Question: I have two columns inside a container. And I have multiple containers one below the other.
I want the left columns to move downwards as the content inside them increases, without effecting the right columns.
'''
<div class="container">
<div class="col-xs-3">
<div class="content_left" style="border: solid 1px gainsboro;padding-bottom: 6px;">
<span class="expand-collapse-text" style="cursor: pointer; margin-left: 7px;"><i class="fa fa-sort-desc"></i> </span>
<div class="left-title">Speciality</div>
<div class="content-left1">
<span class="expand-collapse-text" style="cursor: pointer; margin-left: 7px"> <i class="fa fa-sort-desc"></i></span>
<div class="left-title">Multi Speciality</div>
<div class="left_options">
<input value="1" id="ca1" class="handleclick" type="checkbox" name="ca">
<label for="ca1"><span></span>Heart</label>
<br>
<input value="2" id="ca2" class="handleclick" type="checkbox" name="ca">
<label for="ca2"><span></span>General</label>
<br>
<input value="3" id="ca3" class="handleclick" type="checkbox" name="ca">
<label for="ca3"><span></span>Dental</label>
<br>
<input value="16" id="ca16" class="handleclick" type="checkbox" name="ca">
<label for="ca16"><span></span>Maternity</label>
<br>
<input value="17" id="ca17" class="handleclick" type="checkbox" name="ca">
<label for="ca17"><span></span>Orthopedic</label>
<br>
<input value="18" id="ca18" class="handleclick" type="checkbox" name="ca">
<label for="ca18"><span></span>Pediatric</label>
<br>
<input value="19" id="ca19" class="handleclick" type="checkbox" name="ca">
<label for="ca19"><span></span>Mental Health</label>
<br>
</div>
<span class="expand-collapse-text" style="cursor: pointer; margin-left: 7px;"> <i class="fa fa-sort-desc"></i> </span>
<div class="left-title">Speciality</div>
<span class="expand-collapse-text" style="cursor: pointer; margin-left: 7px;"> <i class="fa fa-sort-desc"></i> </span>
<div class="left-title">Speciality</div>
</div>
</div>
</div>
</div>
<div class="container">
<div class="col-xs-9 col-xs-offset-3" style="border: solid 1px gainsboro; margin-top: -120px; padding-bottom: 20px; ">
<div class="content_header col-md-12" style="border-bottom: solid 1px gainsboro;">
<div class="col-xs-1">
<img src="#" alt="" />
</div>
<div class="col-xs-4 Hospital_name" style="border: none;font-size: 20px; color: gainsboro;">
Cloud Nine Hospital
</div>
<div class="col-xs-3 Hospital_speciality" style=" color: darkblue; margin-top: 12px;">
Maternity Hospital
</div>
<div class="col-xs-1 hospital_location" style="color: gainsboro;margin-top: 12px;">
Bangalore
</div>
<div class="col-xs-1 col-xs-offset-1">
</div>
<div class="col-xs-1">
4.2
</div>
</div>
<div class="Hospital_Details">
<div class="col-xs-5" style="margin-left: -3.55%;">
<img src="images/1.jpg" class="img-responsive" />
</div>
<div class="col-xs-7" style="margin-left: 2%; margin-top: 20px;">
Consultation fee: <span style="margin-left: 10%; color: skyblue">Rs: 500</span> <span style="margin-left: 3%; color: gainsboro">Onwards</span>
<br>
<br>Ward Charges <span style="margin-left: 13.5%; color: skyblue">Rs: 500</span> <span style="margin-left: 3%; color: gainsboro">Onwards</span>
<br>
<br>
<br>Contact: <span style="margin-left: 23%; color: darkblue">Jayanagar</span> <span style="margin-left: 3%; color: skyblue"><PHONE></span>
<br>
<br>
<div class="col-xs-5">
<ul class="list-inline list-unstyled">
<li>
<img src="#" />
</li>
<li>
<img src="#" />
</li>
<li>
<img src="#" />
</li>
<li>
<img src="#" />
</li>
</ul>
</div>
<br>
<hr>
<div class="col-xs-12">
<div class="col-xs-5">View More Details <span> > </span>
</div>
<div class="col-xs-offset-2 col-xs-5">
<input type="submit" value="Book Appointment" style="background-color: orangered; border: none; color: white; border-radius: 5px;" />
</div>
</div>
</div>
</div>
</div>
</div>
'''
How can I make the left container independent of the right one. ?

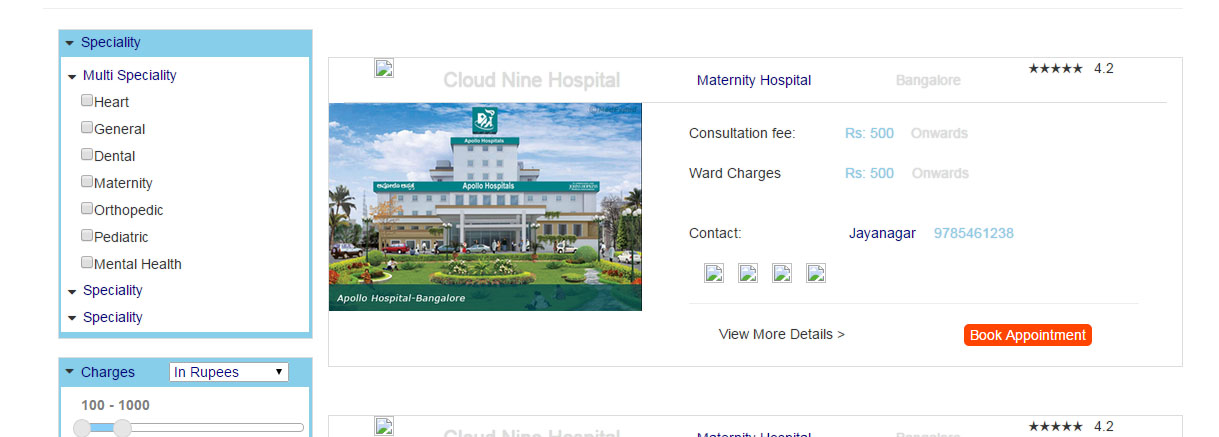
Answer: I Changed your code. Here is the code.
'''
<link href="https://cdnjs.cloudflare.com/ajax/libs/twitter-bootstrap/3.3.5/css/bootstrap.min.css" rel="stylesheet" />
<div class="container">
<div class="col-xs-3">
<div class="content_left" style="border: solid 1px gainsboro;padding-bottom: 6px;">
<span class="expand-collapse-text" style="cursor: pointer; margin-left: 7px;"><i class="fa fa-sort-desc"></i> </span>
<div class="left-title">Speciality</div>
<div class="content-left1">
<span class="expand-collapse-text" style="cursor: pointer; margin-left: 7px"> <i class="fa fa-sort-desc"></i></span>
<div class="left-title">Multi Speciality</div>
<div class="left_options">
<input value="1" id="ca1" class="handleclick" type="checkbox" name="ca">
<label for="ca1"><span></span>Heart</label>
<br>
<input value="2" id="ca2" class="handleclick" type="checkbox" name="ca">
<label for="ca2"><span></span>General</label>
<br>
<input value="3" id="ca3" class="handleclick" type="checkbox" name="ca">
<label for="ca3"><span></span>Dental</label>
<br>
<input value="16" id="ca16" class="handleclick" type="checkbox" name="ca">
<label for="ca16"><span></span>Maternity</label>
<br>
<input value="17" id="ca17" class="handleclick" type="checkbox" name="ca">
<label for="ca17"><span></span>Orthopedic</label>
<br>
<input value="18" id="ca18" class="handleclick" type="checkbox" name="ca">
<label for="ca18"><span></span>Pediatric</label>
<br>
<input value="19" id="ca19" class="handleclick" type="checkbox" name="ca">
<label for="ca19"><span></span>Mental Health</label>
<br>
</div>
<span class="expand-collapse-text" style="cursor: pointer; margin-left: 7px;"> <i class="fa fa-sort-desc"></i> </span>
<div class="left-title">Speciality</div>
<span class="expand-collapse-text" style="cursor: pointer; margin-left: 7px;"> <i class="fa fa-sort-desc"></i> </span>
<div class="left-title">Speciality</div>
</div>
</div>
</div>
<div class="col-xs-9" style="border: solid 1px gainsboro; margin-top: -120px; padding-bottom: 20px; ">
<div class="content_header col-md-12" style="border-bottom: solid 1px gainsboro;">
<div class="col-xs-1">
<img src="#" alt="" />
</div>
<div class="col-xs-4 Hospital_name" style="border: none;font-size: 20px; color: gainsboro;">
Cloud Nine Hospital
</div>
<div class="col-xs-3 Hospital_speciality" style=" color: darkblue; margin-top: 12px;">
Maternity Hospital
</div>
<div class="col-xs-1 hospital_location" style="color: gainsboro;margin-top: 12px;">
Bangalore
</div>
<div class="col-xs-1 col-xs-offset-1">
</div>
<div class="col-xs-1">
4.2
</div>
</div>
<div class="Hospital_Details">
<div class="col-xs-5" style="margin-left: -3.55%;">
<img src="images/1.jpg" class="img-responsive" />
</div>
<div class="col-xs-7" style="margin-left: 2%; margin-top: 20px;">
Consultation fee: <span style="margin-left: 10%; color: skyblue">Rs: 500</span> <span style="margin-left: 3%; color: gainsboro">Onwards</span>
<br>
<br>Ward Charges <span style="margin-left: 13.5%; color: skyblue">Rs: 500</span> <span style="margin-left: 3%; color: gainsboro">Onwards</span>
<br>
<br>
<br>Contact: <span style="margin-left: 23%; color: darkblue">Jayanagar</span> <span style="margin-left: 3%; color: skyblue"><PHONE></span>
<br>
<br>
<div class="col-xs-5">
<ul class="list-inline list-unstyled">
<li>
<img src="#" />
</li>
<li>
<img src="#" />
</li>
<li>
<img src="#" />
</li>
<li>
<img src="#" />
</li>
</ul>
</div>
<br>
<hr>
<div class="col-xs-12">
<div class="col-xs-5">View More Details <span> > </span>
</div>
<div class="col-xs-offset-2 col-xs-5">
<input type="submit" value="Book Appointment" style="background-color: orangered; border: none; color: white; border-radius: 5px;" />
</div>
</div>
</div>
</div>
</div>
'''